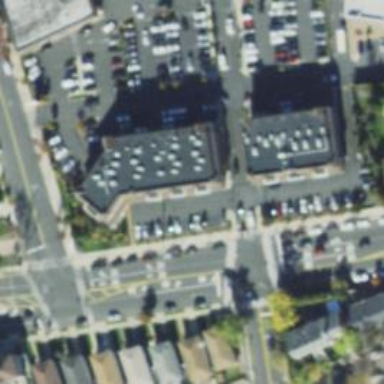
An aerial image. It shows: Fitness centre on leisure land.